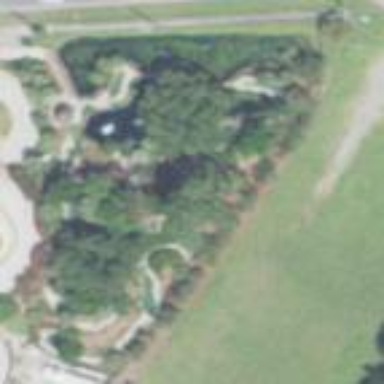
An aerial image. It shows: Miniature golf course.